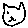
Label: cat